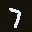
Label: 7